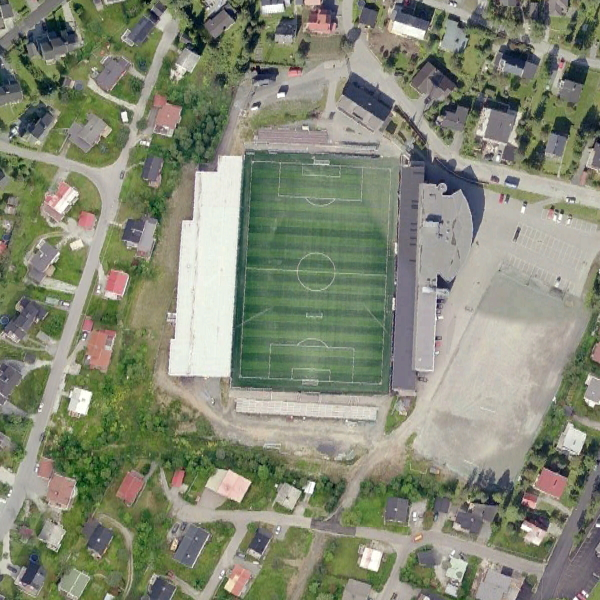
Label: Stadium